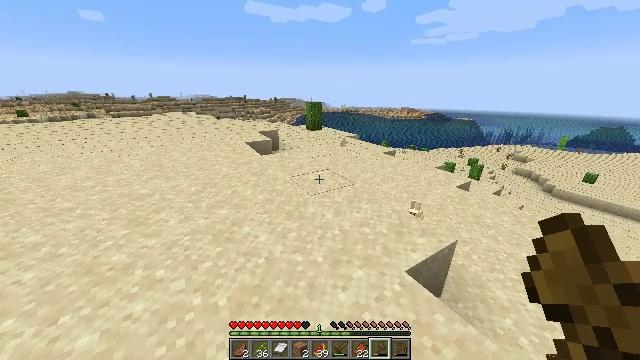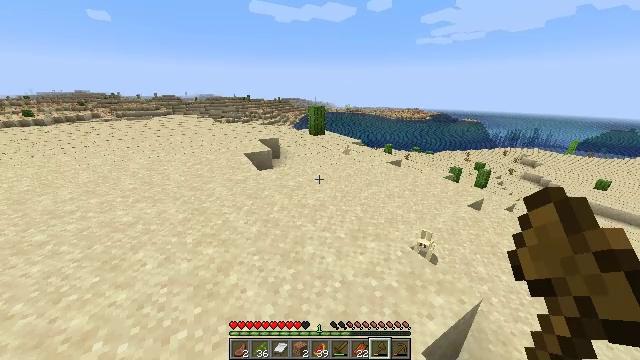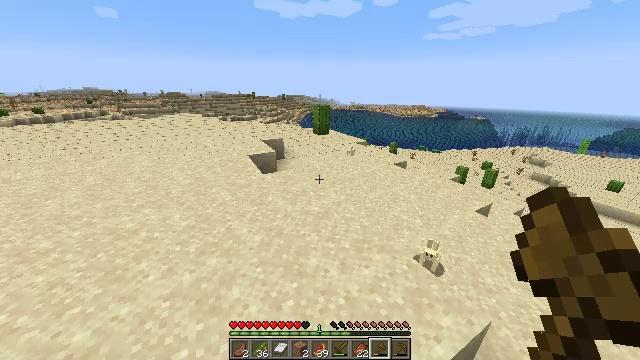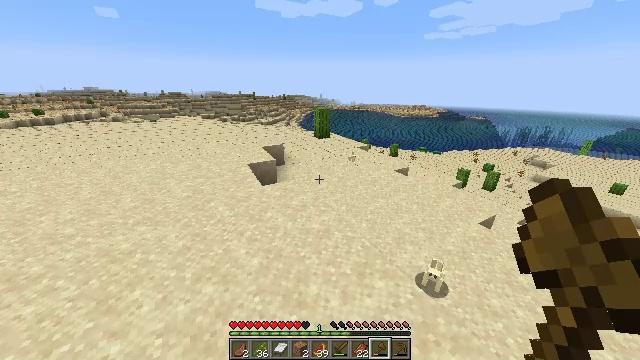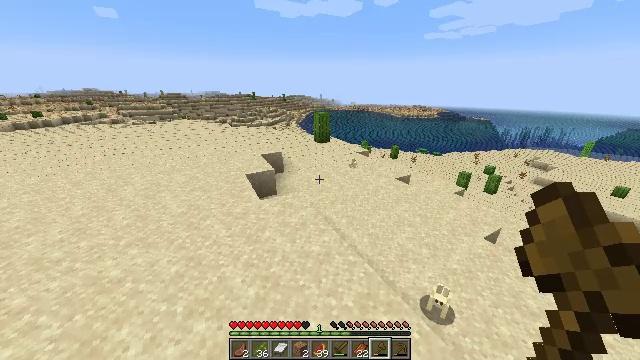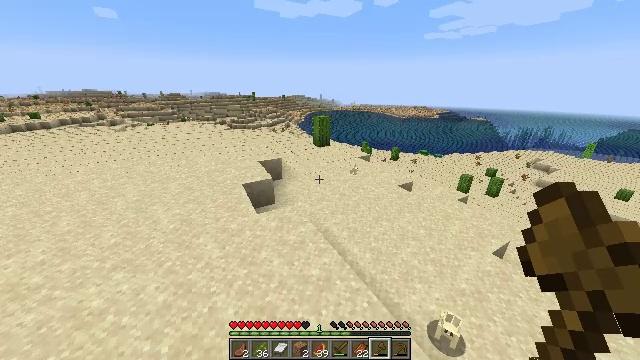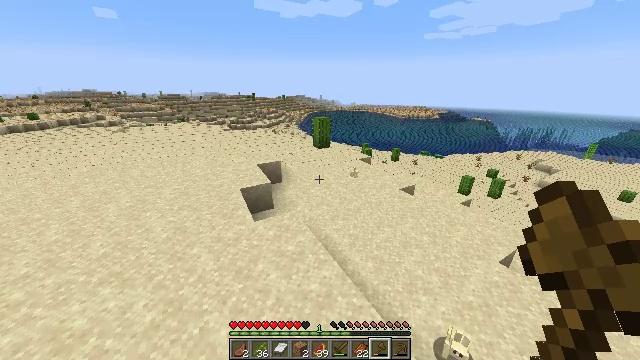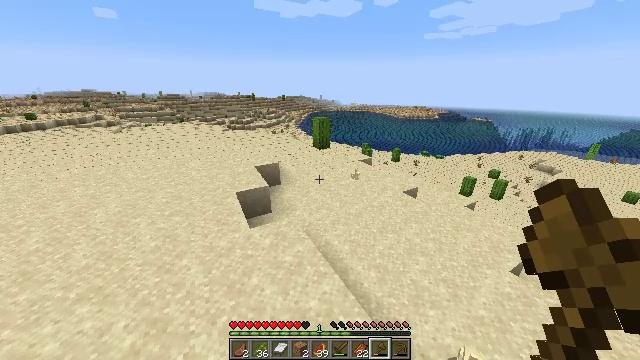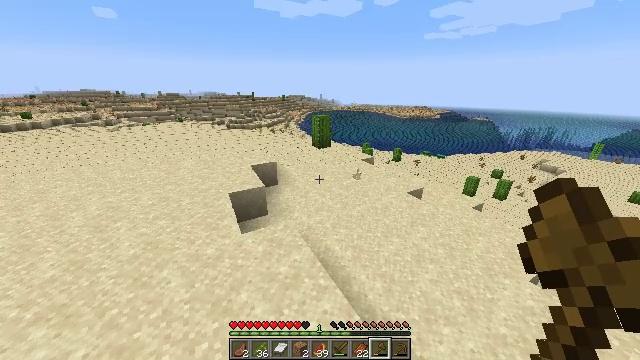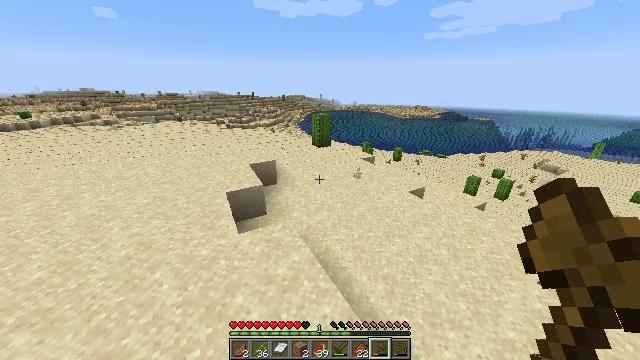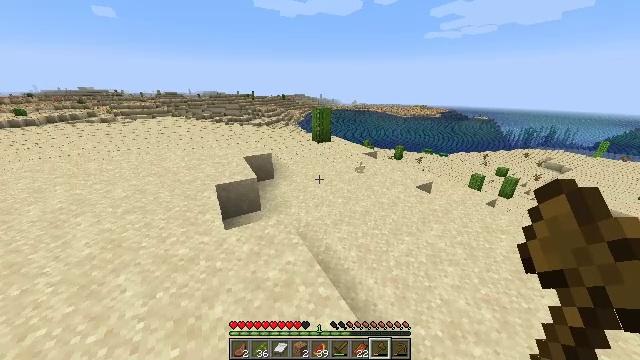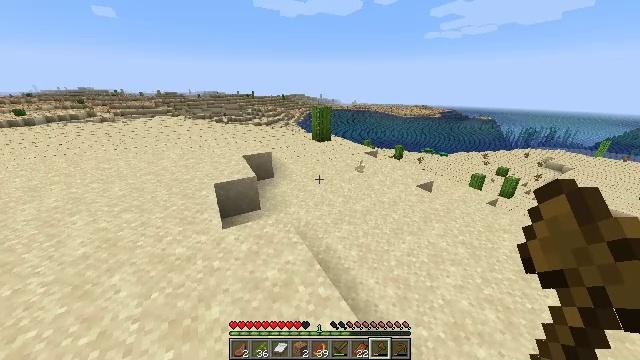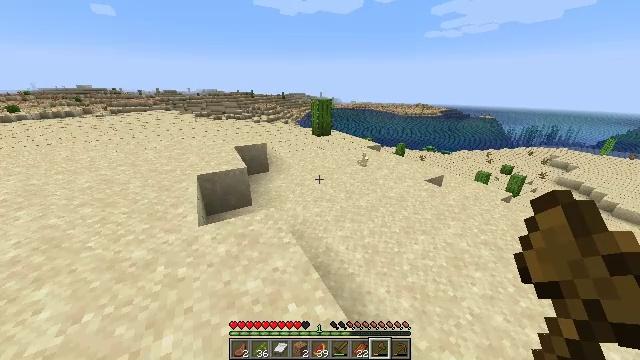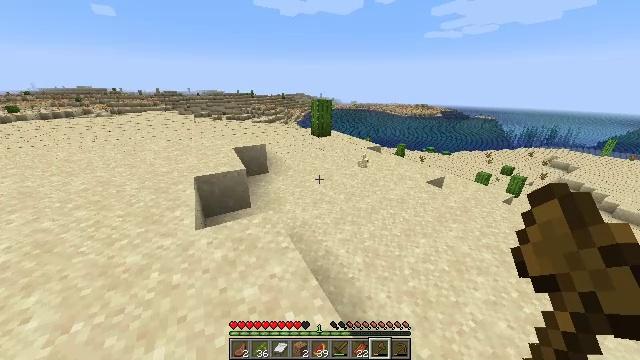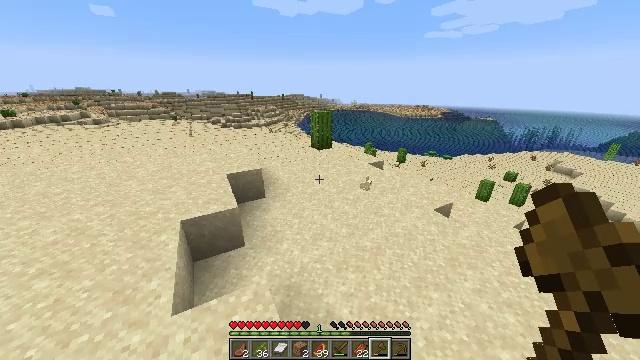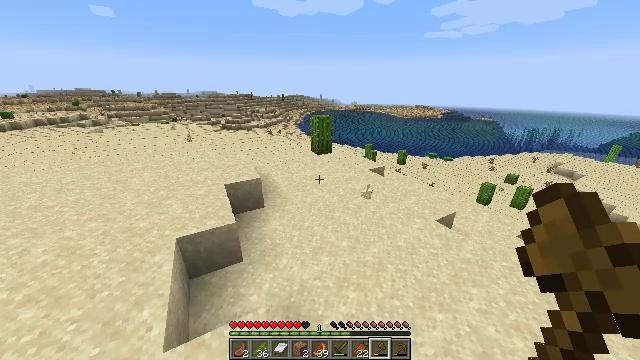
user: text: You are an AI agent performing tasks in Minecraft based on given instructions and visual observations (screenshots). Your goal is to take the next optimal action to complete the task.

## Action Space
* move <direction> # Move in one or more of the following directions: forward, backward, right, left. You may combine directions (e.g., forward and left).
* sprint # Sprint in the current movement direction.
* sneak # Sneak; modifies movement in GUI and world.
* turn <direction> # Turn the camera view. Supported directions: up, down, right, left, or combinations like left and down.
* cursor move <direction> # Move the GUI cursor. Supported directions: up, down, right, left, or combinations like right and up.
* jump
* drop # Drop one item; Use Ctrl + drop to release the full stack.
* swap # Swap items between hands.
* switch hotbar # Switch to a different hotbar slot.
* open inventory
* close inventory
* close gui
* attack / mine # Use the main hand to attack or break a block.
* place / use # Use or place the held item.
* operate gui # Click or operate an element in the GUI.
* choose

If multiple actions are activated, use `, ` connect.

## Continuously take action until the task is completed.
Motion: motion action
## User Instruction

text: Break the cactus block.
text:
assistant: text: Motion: move forward, jump
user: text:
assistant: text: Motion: move forward, turn left, jump
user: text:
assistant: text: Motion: move forward, jump
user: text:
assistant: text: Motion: move forward, jump
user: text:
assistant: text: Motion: move forward, jump
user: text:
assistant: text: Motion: move forward, jump
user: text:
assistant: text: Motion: move forward, jump
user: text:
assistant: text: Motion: move forward, jump
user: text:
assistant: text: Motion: move forward, jump
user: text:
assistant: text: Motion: move forward, jump
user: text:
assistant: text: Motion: move forward, jump
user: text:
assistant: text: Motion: move forward, jump
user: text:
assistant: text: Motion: move forward, jump
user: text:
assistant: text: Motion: move forward, sprint, jump
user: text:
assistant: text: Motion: move forward, sprint, jump
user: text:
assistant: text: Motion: move forward, sprint, jump
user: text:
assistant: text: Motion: move forward, sprint, jump
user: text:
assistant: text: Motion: move forward, jump
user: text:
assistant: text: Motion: move forward, jump
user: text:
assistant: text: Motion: move forward, jump
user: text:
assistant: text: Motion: move forward, jump
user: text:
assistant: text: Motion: move forward, jump
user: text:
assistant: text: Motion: move forward, jump
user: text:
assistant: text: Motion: move forward, jump
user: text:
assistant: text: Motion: move forward, jump
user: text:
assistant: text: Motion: move forward, sprint, jump
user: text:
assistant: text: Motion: move forward, sprint, jump
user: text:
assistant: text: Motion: move forward, sprint, jump
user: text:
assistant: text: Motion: move forward, jump
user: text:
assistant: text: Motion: move forward, jump